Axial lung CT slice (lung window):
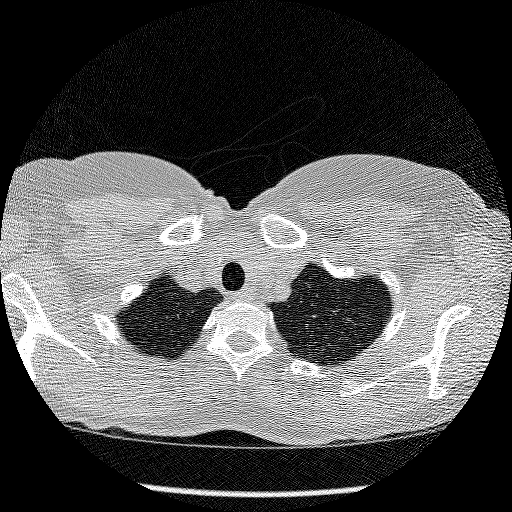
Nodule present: no